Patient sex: M
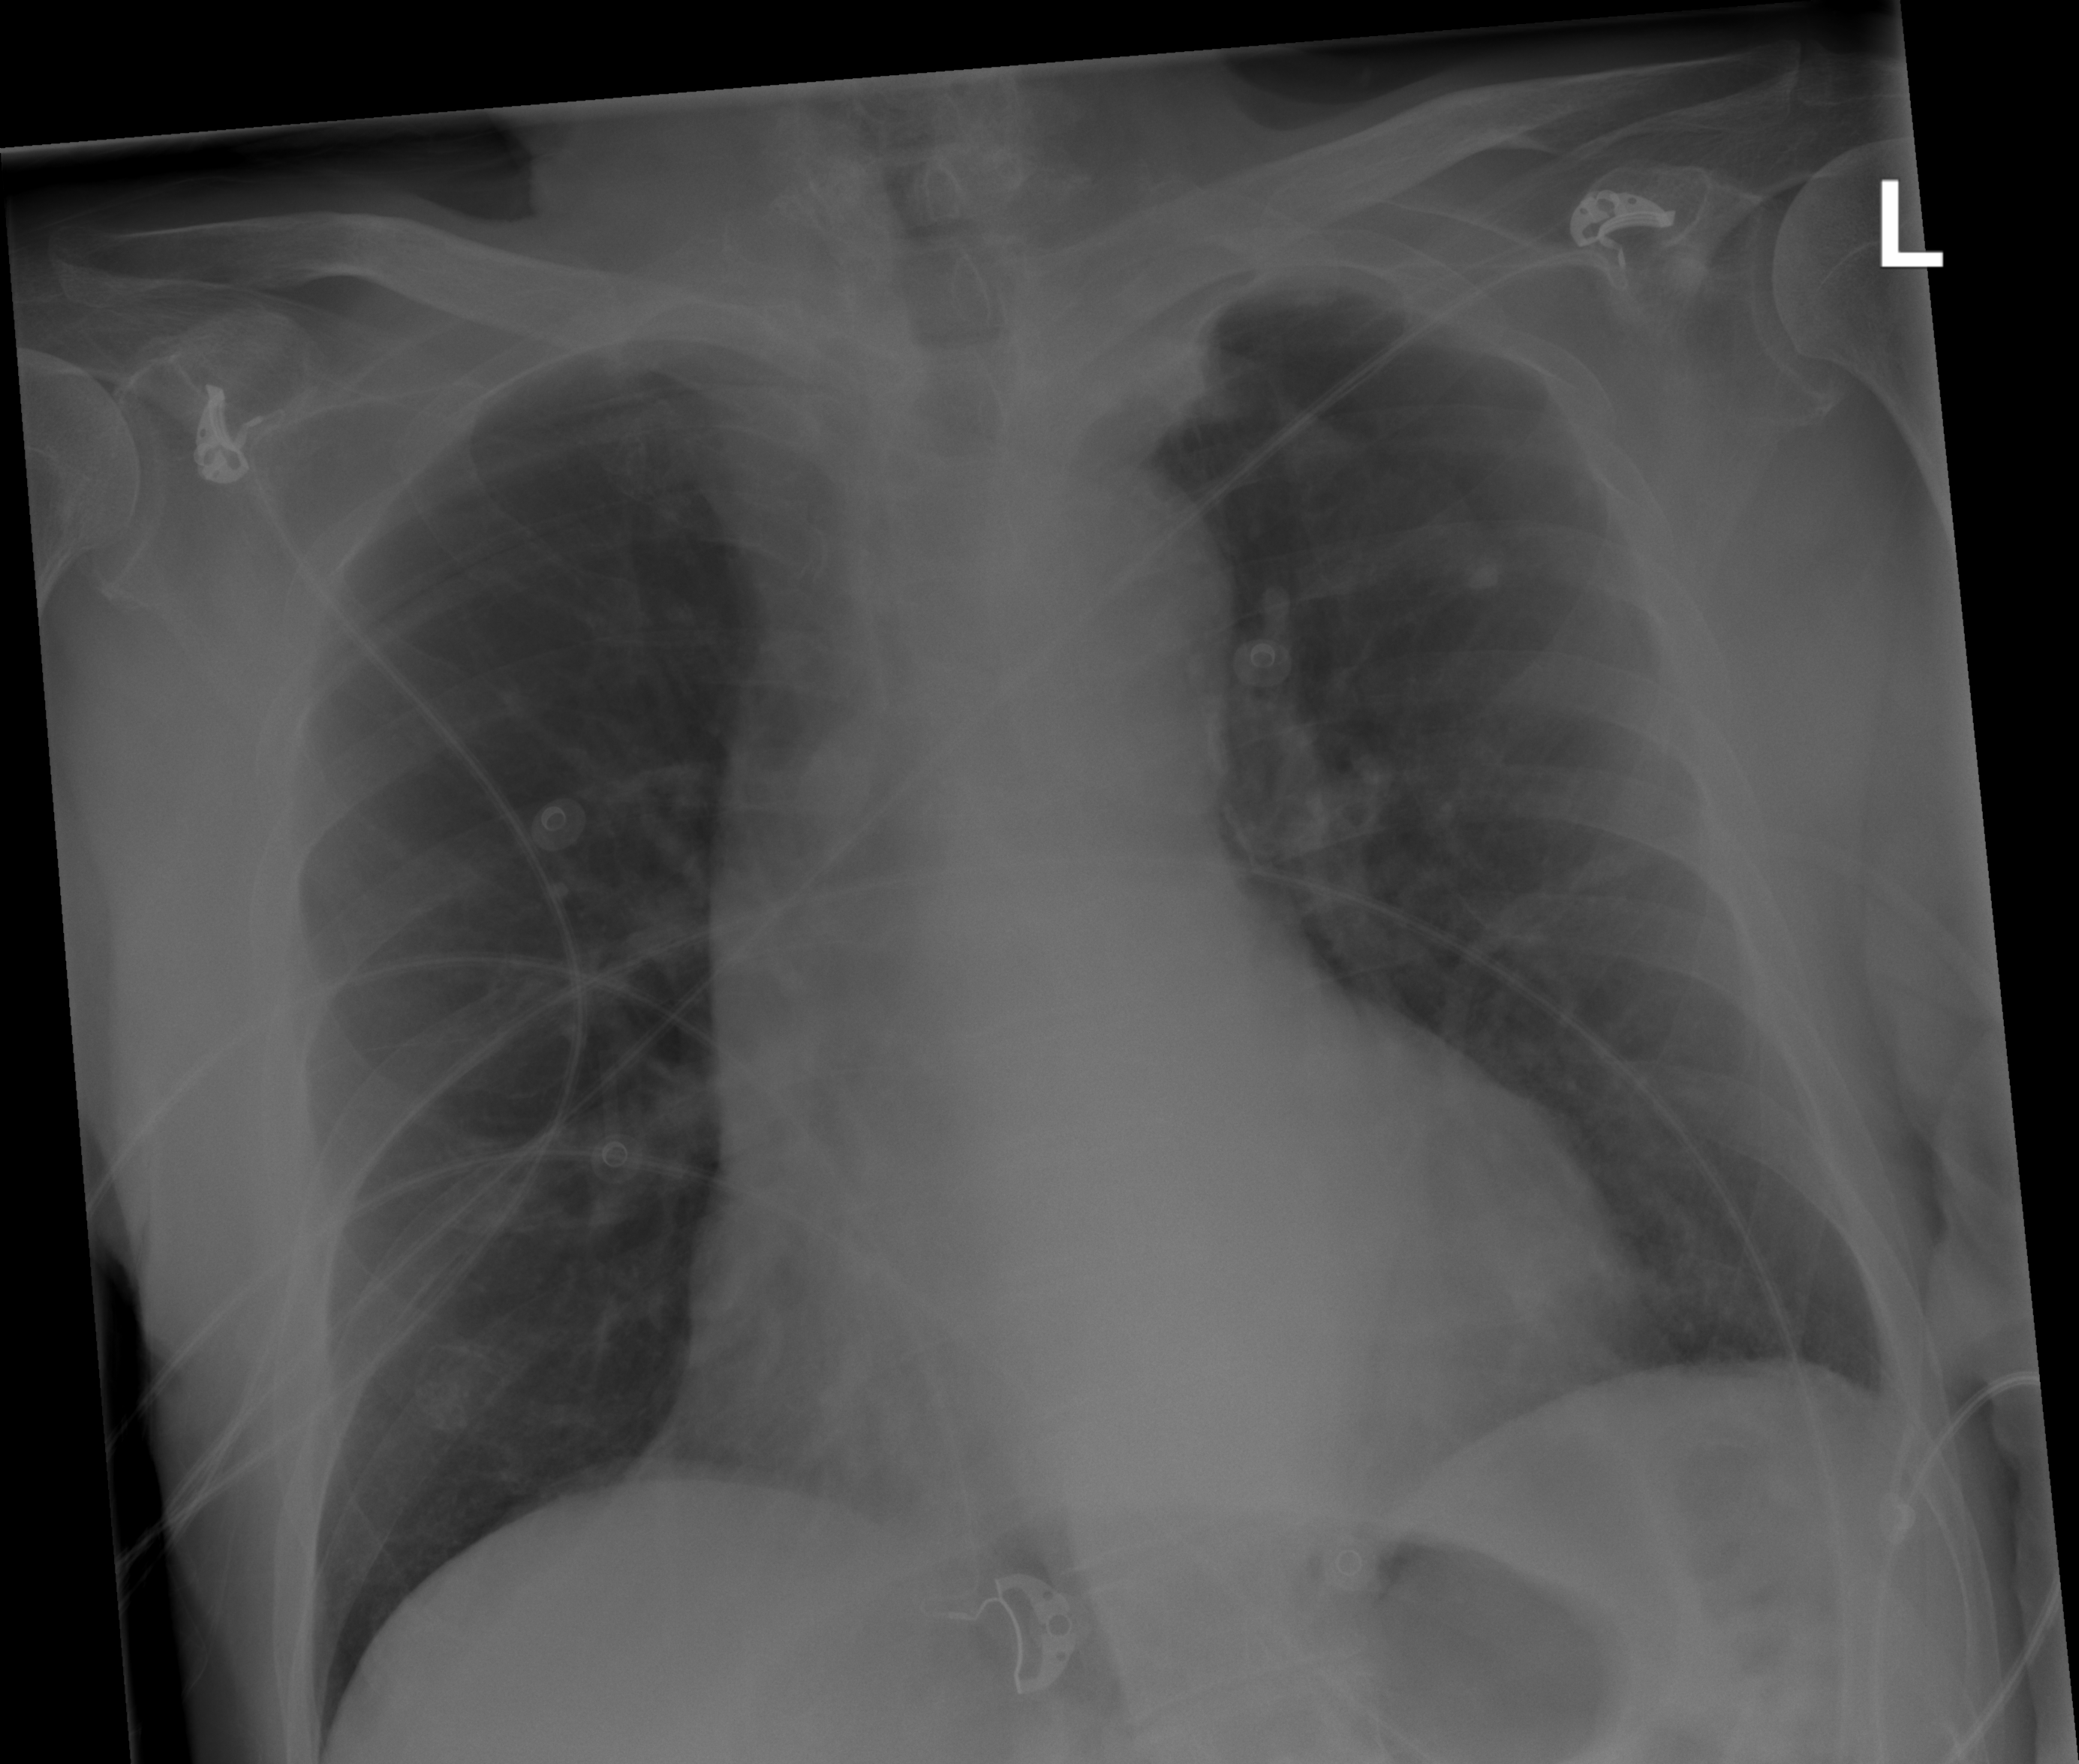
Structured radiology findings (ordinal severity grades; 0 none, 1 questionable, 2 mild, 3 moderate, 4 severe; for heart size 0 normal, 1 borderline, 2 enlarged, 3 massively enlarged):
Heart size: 1
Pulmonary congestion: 0
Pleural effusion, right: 0
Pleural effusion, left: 2
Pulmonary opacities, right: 0
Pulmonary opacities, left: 0
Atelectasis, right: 0
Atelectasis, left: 0